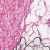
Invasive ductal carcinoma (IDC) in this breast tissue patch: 0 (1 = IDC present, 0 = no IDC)